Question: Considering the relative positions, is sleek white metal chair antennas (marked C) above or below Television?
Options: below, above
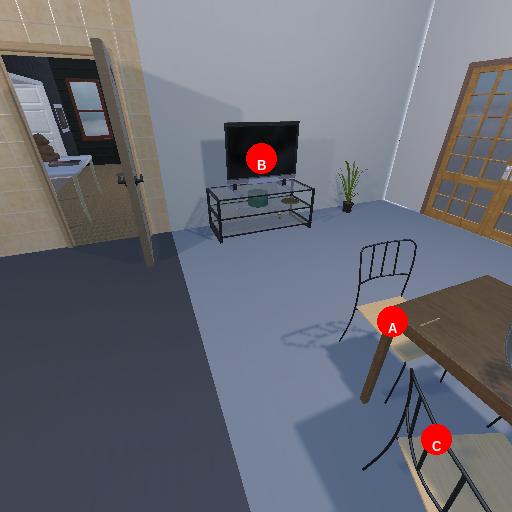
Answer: below